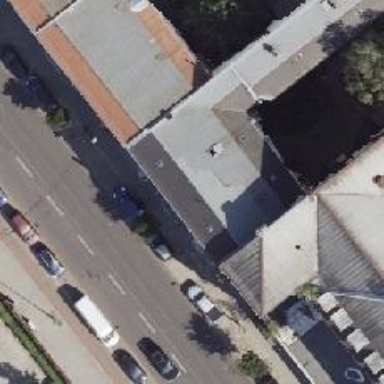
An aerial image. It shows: Restaurant.